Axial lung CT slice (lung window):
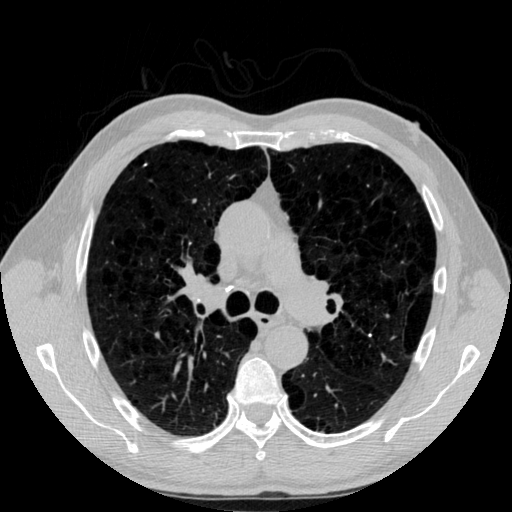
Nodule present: no